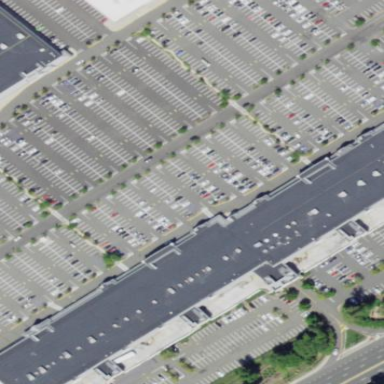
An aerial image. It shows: Retail building.